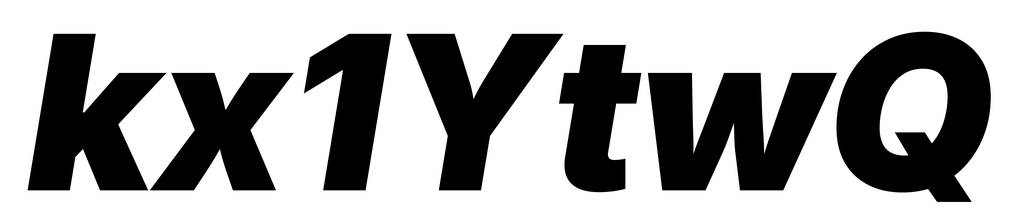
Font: Inter-Italic_Black_Italic